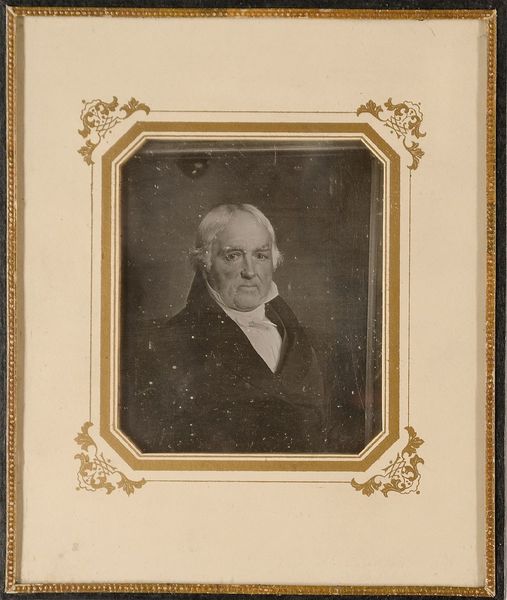
Titel: Großvater Diercks, Senator in Itzehoe, (gest. 1847)
Standort: Hamburg
Institution: Museum für Kunst und Gewerbe Hamburg
Schlagwörter: mann, malerei, brustbild, dreiviertelansicht, foto, fotografie, photographie, politiker, photo, reproduktion, senator, staatsmann, lichtbild, daguerreotypie, bildwerke, angewandte und bildende kunst, hessische systematik, gemälde, reproduktionsfotografie, kunstreproduktion, reproduktionsphotographie, gemäldes